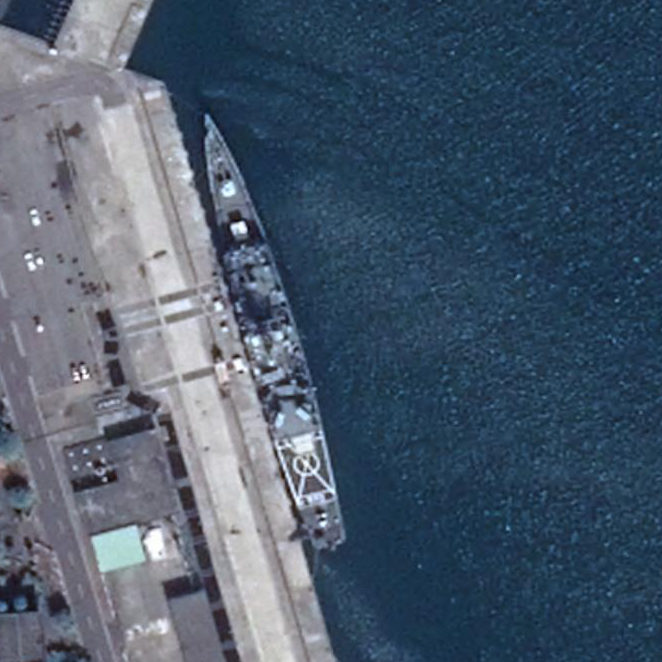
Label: cruiser